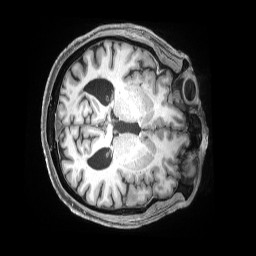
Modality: T1w
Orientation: axial
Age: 62
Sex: male
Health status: ill
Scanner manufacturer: siemens
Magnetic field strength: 3 T
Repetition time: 2.5 s
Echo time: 0.00181 s